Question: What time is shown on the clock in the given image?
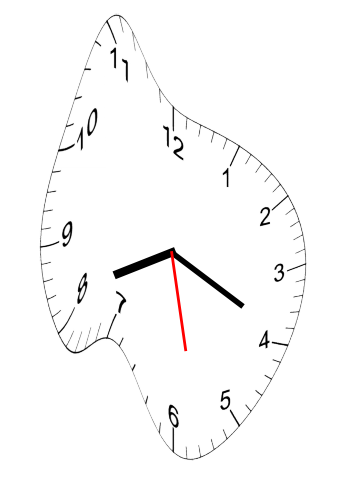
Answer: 08:19:28